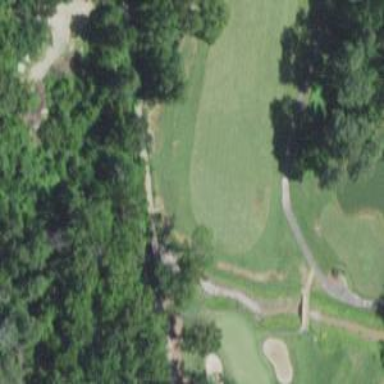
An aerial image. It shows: Path on bridge over golf course.